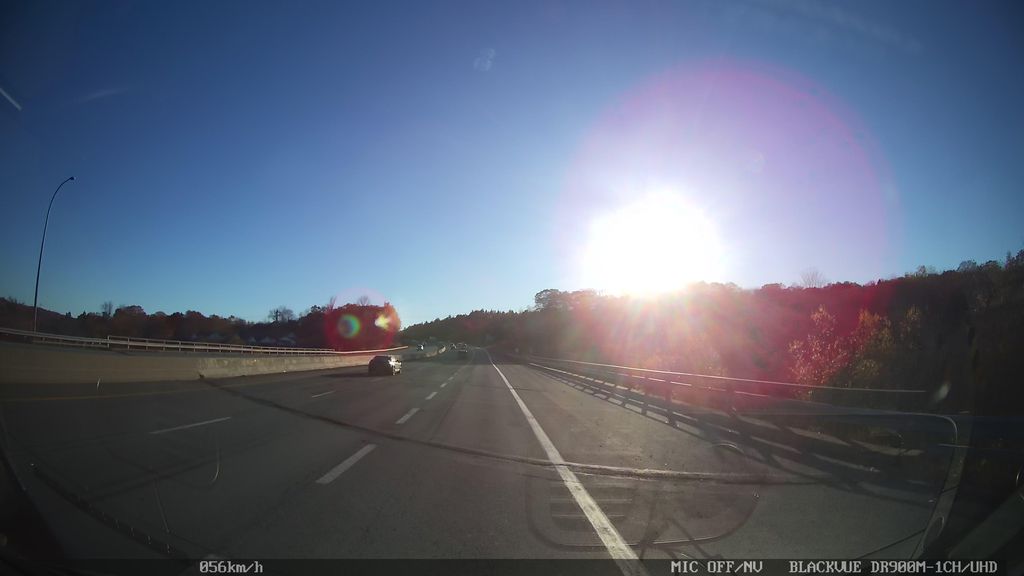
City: halifax